Interaction volume radius: 10 \u00c5
Interaction volume height: 10 \u00c5
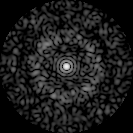
Disorder parameter: 0.8393